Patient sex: F
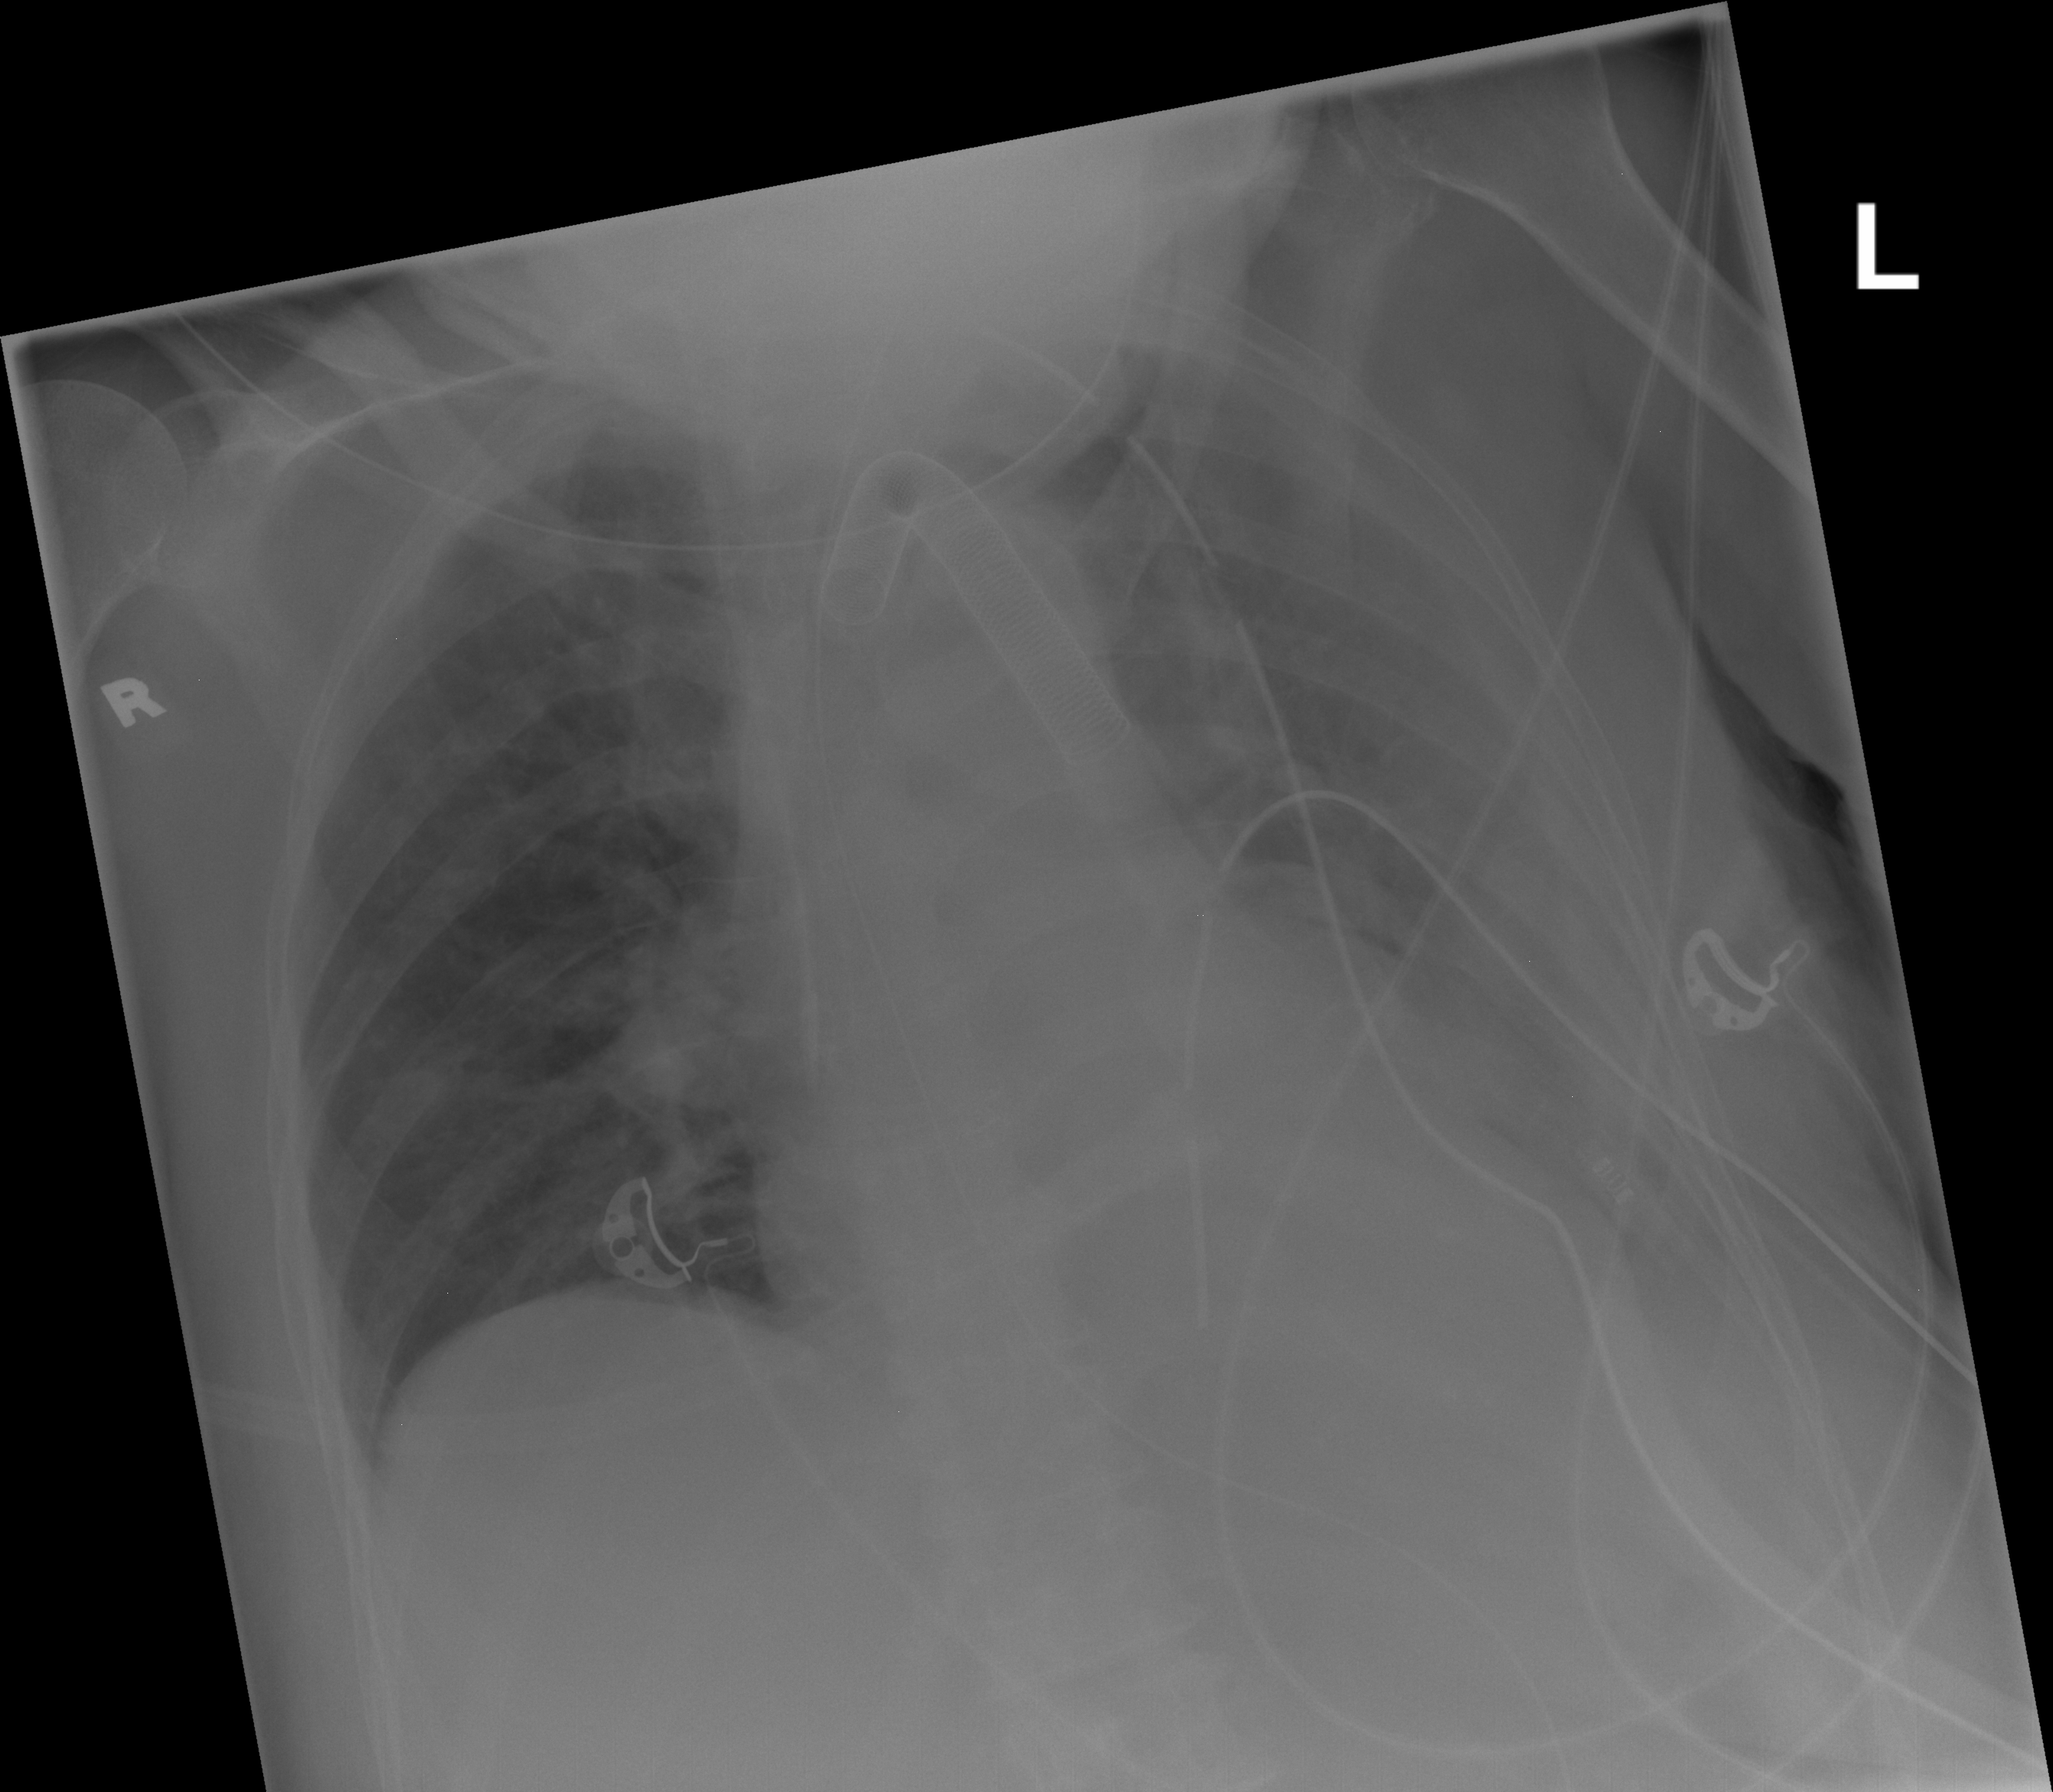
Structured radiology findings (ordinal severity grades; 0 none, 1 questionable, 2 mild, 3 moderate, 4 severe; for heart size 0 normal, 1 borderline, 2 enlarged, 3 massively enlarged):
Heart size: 1
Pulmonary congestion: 2
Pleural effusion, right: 0
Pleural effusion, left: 2
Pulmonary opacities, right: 0
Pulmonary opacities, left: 2
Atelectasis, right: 0
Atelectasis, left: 0